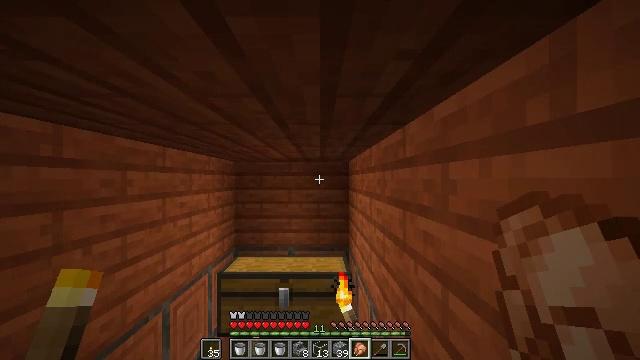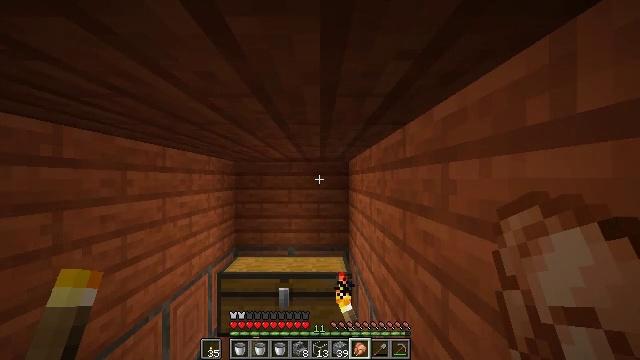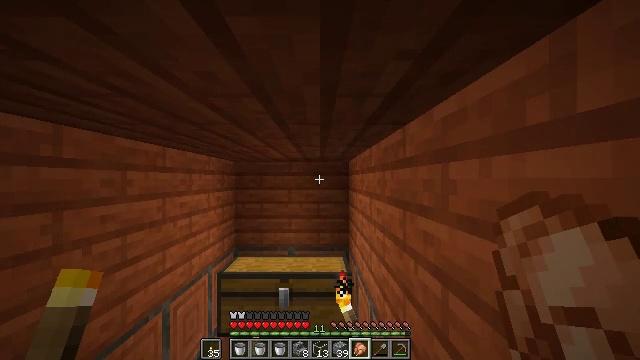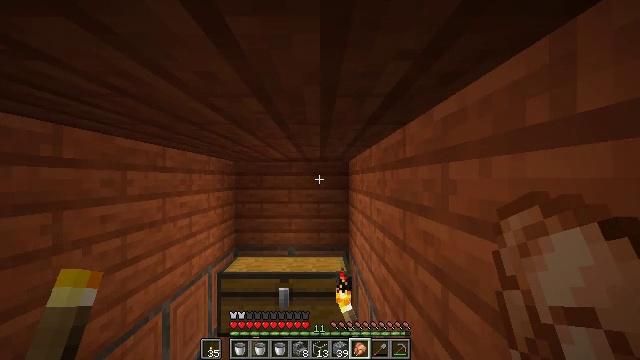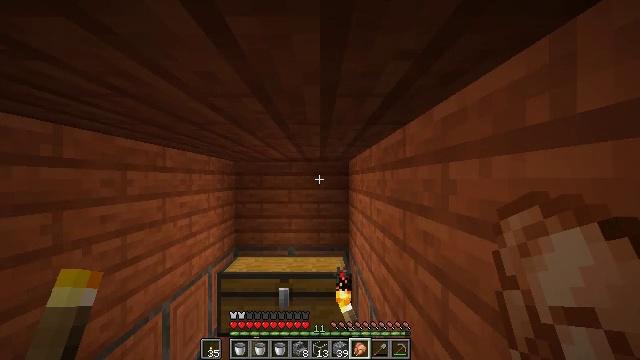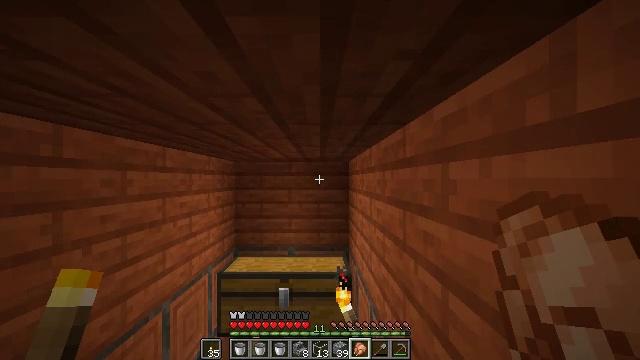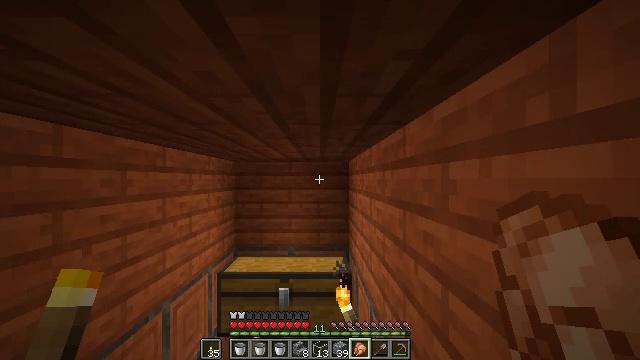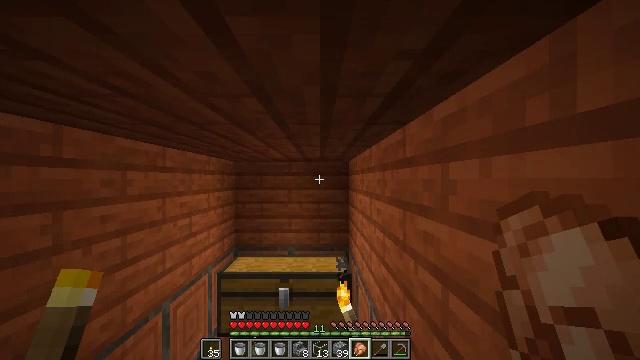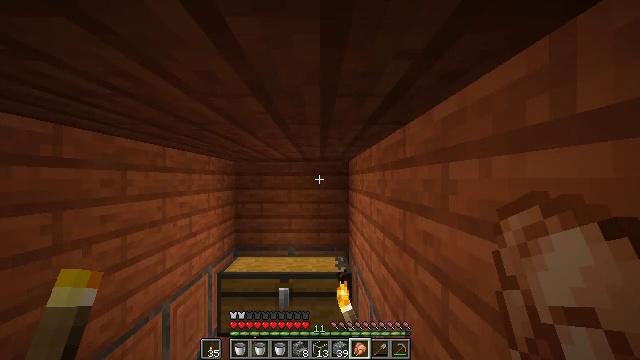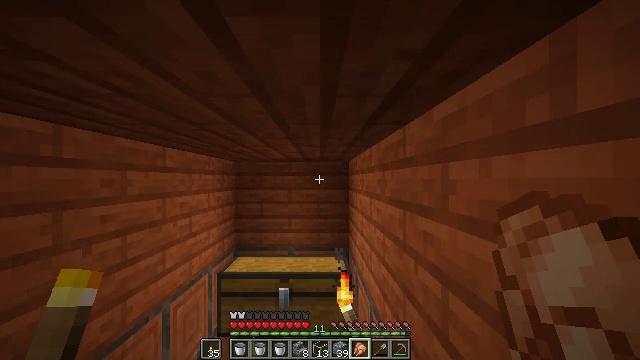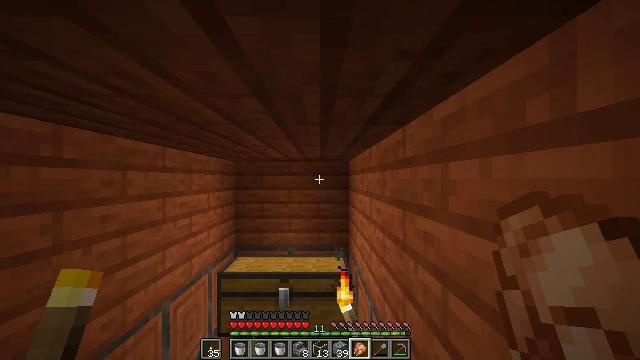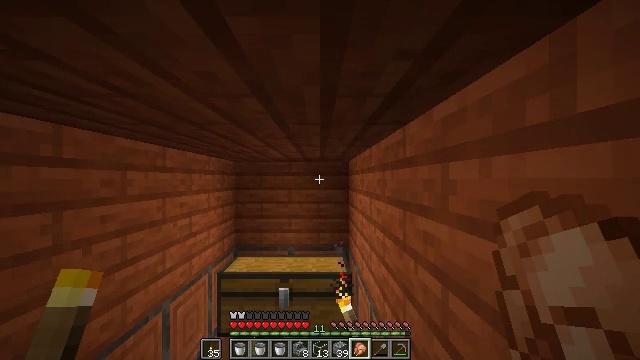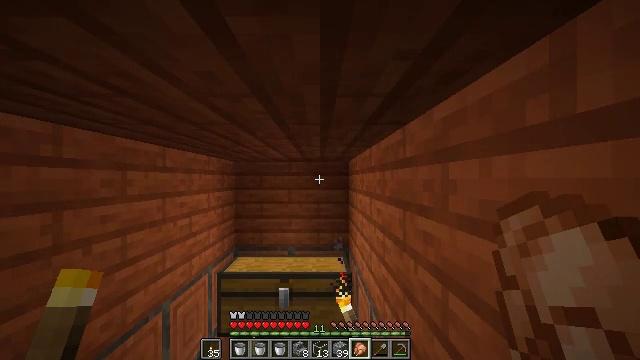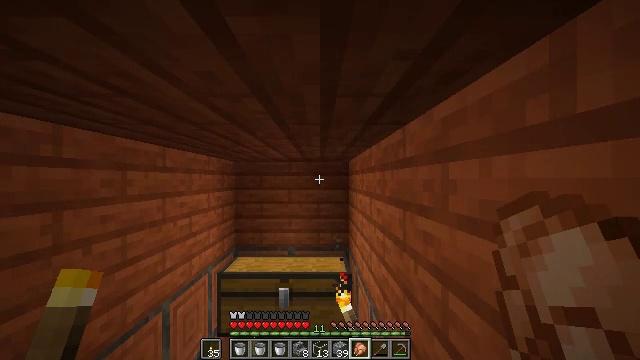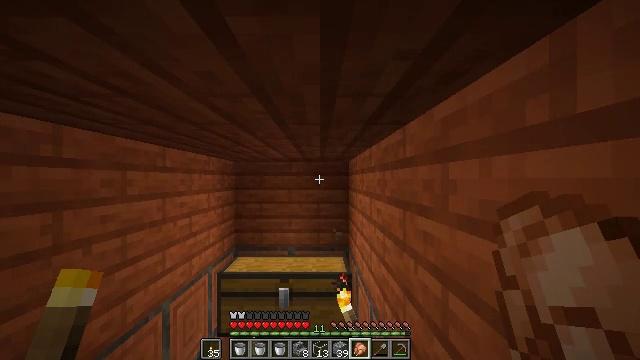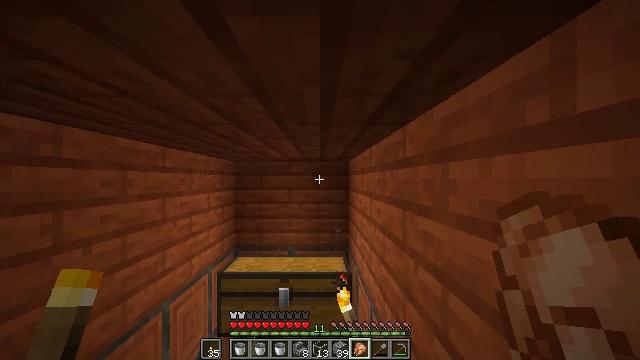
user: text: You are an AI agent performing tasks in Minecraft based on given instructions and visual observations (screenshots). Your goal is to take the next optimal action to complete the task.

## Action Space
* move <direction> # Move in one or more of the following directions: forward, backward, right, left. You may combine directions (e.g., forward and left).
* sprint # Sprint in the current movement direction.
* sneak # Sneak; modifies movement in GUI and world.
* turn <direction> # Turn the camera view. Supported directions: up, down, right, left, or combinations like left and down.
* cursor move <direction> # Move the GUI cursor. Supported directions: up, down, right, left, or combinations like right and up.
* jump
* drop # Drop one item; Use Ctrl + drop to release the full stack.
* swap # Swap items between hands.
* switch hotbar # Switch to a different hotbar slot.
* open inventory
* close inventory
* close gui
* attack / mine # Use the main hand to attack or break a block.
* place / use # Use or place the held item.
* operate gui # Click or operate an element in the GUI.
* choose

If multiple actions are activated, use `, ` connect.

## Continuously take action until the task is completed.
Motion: motion action
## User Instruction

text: Prepare an iron axe on the crafting table.
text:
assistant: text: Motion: no_op
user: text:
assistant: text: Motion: no_op
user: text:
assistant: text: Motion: no_op
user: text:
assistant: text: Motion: no_op
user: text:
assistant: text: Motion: no_op
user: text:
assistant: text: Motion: no_op
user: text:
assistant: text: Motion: no_op
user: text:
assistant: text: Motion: no_op
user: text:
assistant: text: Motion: no_op
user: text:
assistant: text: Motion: no_op
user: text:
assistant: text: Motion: no_op
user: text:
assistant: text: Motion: no_op
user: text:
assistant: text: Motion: no_op
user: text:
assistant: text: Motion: no_op
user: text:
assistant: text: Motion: no_op
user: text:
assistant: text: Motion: no_op
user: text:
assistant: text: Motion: no_op
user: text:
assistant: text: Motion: no_op
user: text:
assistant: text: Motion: no_op
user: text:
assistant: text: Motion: no_op
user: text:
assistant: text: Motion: no_op
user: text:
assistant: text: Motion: no_op
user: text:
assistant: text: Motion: no_op
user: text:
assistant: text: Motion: no_op
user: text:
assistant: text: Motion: no_op
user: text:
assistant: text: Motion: no_op
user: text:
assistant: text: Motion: no_op
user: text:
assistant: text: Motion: no_op
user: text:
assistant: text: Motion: no_op
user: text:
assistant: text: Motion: no_op